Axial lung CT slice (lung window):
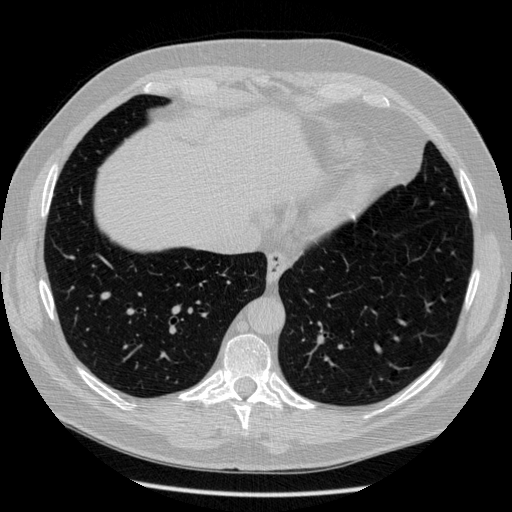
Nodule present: no